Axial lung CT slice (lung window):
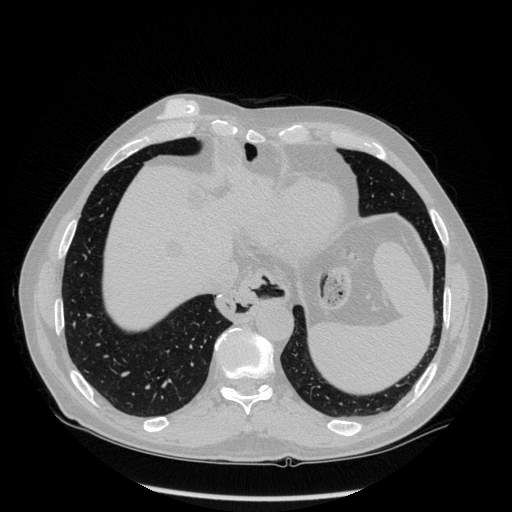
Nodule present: no